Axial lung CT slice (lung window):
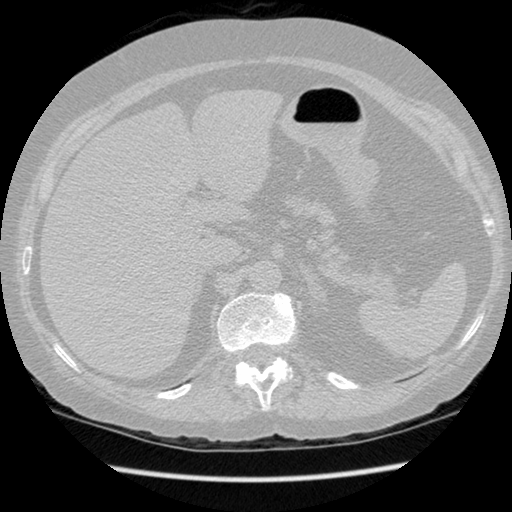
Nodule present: no